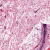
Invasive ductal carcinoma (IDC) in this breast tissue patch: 0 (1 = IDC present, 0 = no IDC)